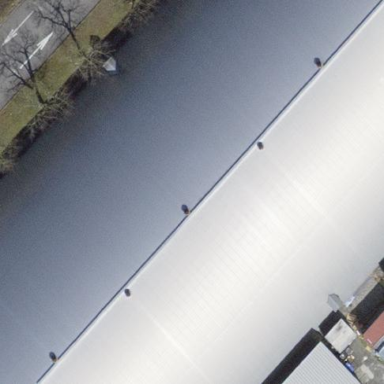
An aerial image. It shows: Building located at karting raceway.